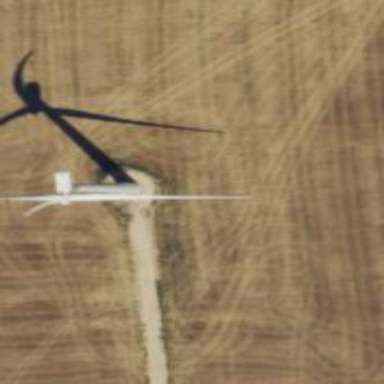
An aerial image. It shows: Wind generator in the form of horizontal axis wind turbine.